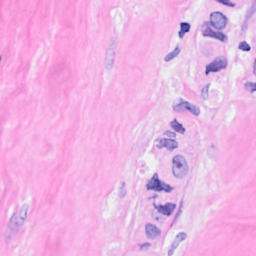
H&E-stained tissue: Breast